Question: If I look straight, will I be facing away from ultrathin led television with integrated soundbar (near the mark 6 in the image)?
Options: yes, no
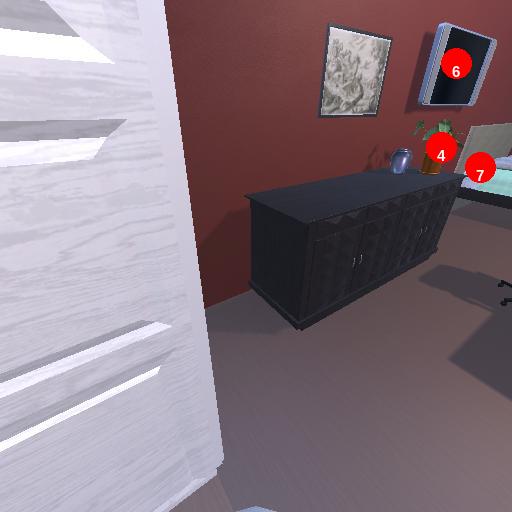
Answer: yes